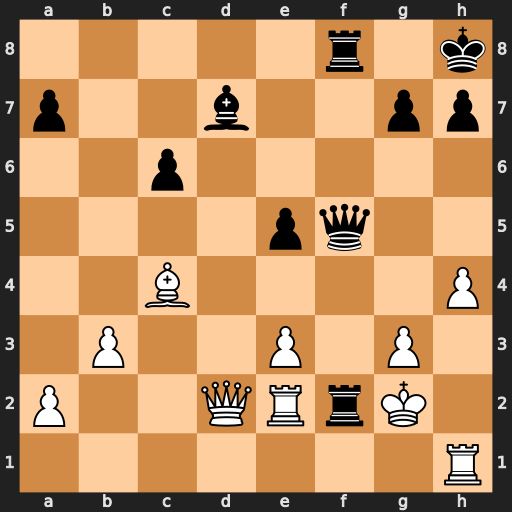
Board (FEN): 5r1k/p2b2pp/2p5/4pq2/2B4P/1P2P1P1/P2QRrK1/7R
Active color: w
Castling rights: -
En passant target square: -
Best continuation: Rxf2 Qxf2+ Qxf2 Rxf2+ Kxf2